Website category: game
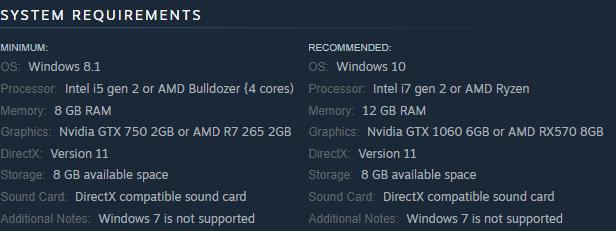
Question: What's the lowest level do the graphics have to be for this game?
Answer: Nvidia GTX 750 2GB or AMD R7 265 2GB

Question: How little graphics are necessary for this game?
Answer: Nvidia GTX 750 2GB or AMD R7 265 2GB

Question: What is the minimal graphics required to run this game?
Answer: Nvidia GTX 750 2GB or AMD R7 265 2GB

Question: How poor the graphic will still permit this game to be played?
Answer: Nvidia GTX 750 2GB or AMD R7 265 2GB

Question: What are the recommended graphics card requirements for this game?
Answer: Nvidia GTX 1060 6GB or AMD RX570 8GB

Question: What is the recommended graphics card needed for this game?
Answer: Nvidia GTX 1060 6GB or AMD RX570 8GB

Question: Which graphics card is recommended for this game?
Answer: Nvidia GTX 1060 6GB or AMD RX570 8GB

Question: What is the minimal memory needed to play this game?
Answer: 8 GB RAM

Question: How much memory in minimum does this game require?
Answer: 8 GB RAM

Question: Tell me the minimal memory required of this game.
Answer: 8 GB RAM

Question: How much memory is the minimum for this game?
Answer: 8 GB RAM

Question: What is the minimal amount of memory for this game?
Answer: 8 GB RAM

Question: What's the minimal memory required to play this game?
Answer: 8 GB RAM

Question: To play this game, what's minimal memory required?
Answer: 8 GB RAM

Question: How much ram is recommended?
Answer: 12 GB RAM

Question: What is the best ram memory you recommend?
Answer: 12 GB RAM

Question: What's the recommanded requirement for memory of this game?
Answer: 12 GB RAM

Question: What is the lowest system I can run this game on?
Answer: Windows 8.1

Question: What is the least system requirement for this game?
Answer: Windows 8.1

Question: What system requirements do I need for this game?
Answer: Windows 8.1

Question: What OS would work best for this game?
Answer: Windows 10

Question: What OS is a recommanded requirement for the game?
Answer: Windows 10

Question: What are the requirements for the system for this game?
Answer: Windows 10

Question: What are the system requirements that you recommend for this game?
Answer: Windows 10

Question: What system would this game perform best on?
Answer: Windows 10

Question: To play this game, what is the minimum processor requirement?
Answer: Intel i5 gen 2 or AMD Bulldozer {4 cores)

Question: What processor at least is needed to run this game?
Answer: Intel i5 gen 2 or AMD Bulldozer {4 cores)

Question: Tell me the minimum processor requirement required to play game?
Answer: Intel i5 gen 2 or AMD Bulldozer {4 cores)

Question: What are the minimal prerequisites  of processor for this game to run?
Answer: Intel i5 gen 2 or AMD Bulldozer {4 cores)

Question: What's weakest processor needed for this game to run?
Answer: Intel i5 gen 2 or AMD Bulldozer {4 cores)

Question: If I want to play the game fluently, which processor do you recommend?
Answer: Intel i7 gen 2 or AMD Ryzen

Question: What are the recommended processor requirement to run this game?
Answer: Intel i7 gen 2 or AMD Ryzen

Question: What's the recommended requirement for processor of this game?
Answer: Intel i7 gen 2 or AMD Ryzen

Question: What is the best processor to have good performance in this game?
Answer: Intel i7 gen 2 or AMD Ryzen

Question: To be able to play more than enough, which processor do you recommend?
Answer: Intel i7 gen 2 or AMD Ryzen